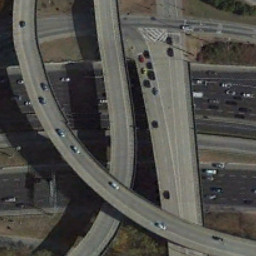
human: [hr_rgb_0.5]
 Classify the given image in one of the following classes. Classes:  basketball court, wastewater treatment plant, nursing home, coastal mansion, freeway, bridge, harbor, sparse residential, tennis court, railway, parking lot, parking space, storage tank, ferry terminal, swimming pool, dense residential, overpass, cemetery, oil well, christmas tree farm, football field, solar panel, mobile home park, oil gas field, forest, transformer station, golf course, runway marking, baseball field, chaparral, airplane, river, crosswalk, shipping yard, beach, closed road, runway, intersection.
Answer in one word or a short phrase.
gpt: overpass